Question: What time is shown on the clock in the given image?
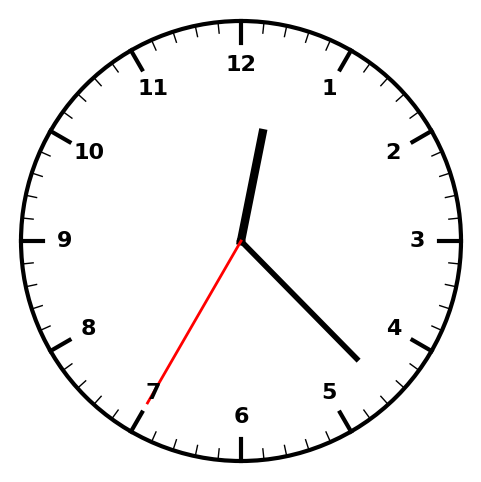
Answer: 12:22:35